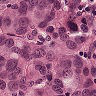
Metastatic tissue present: yes